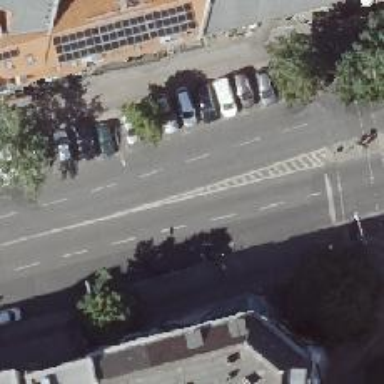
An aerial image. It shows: Secondary road with asphalt surface. There is separate sidewalk and cycle track on the right side. Parking is available on the street side.